Interaction volume radius: 10 \u00c5
Interaction volume height: 10 \u00c5
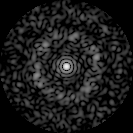
Disorder parameter: 0.8568